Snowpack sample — Loveland Pass, Silver Plume, Colorado, USA (12/14/25, 10:50 AM MST)
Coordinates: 39.664, -105.882
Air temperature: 36 °F
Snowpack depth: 67 cm
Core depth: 10 cm
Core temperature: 50 °F
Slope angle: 6°, slope face: 326°
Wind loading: low
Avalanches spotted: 0
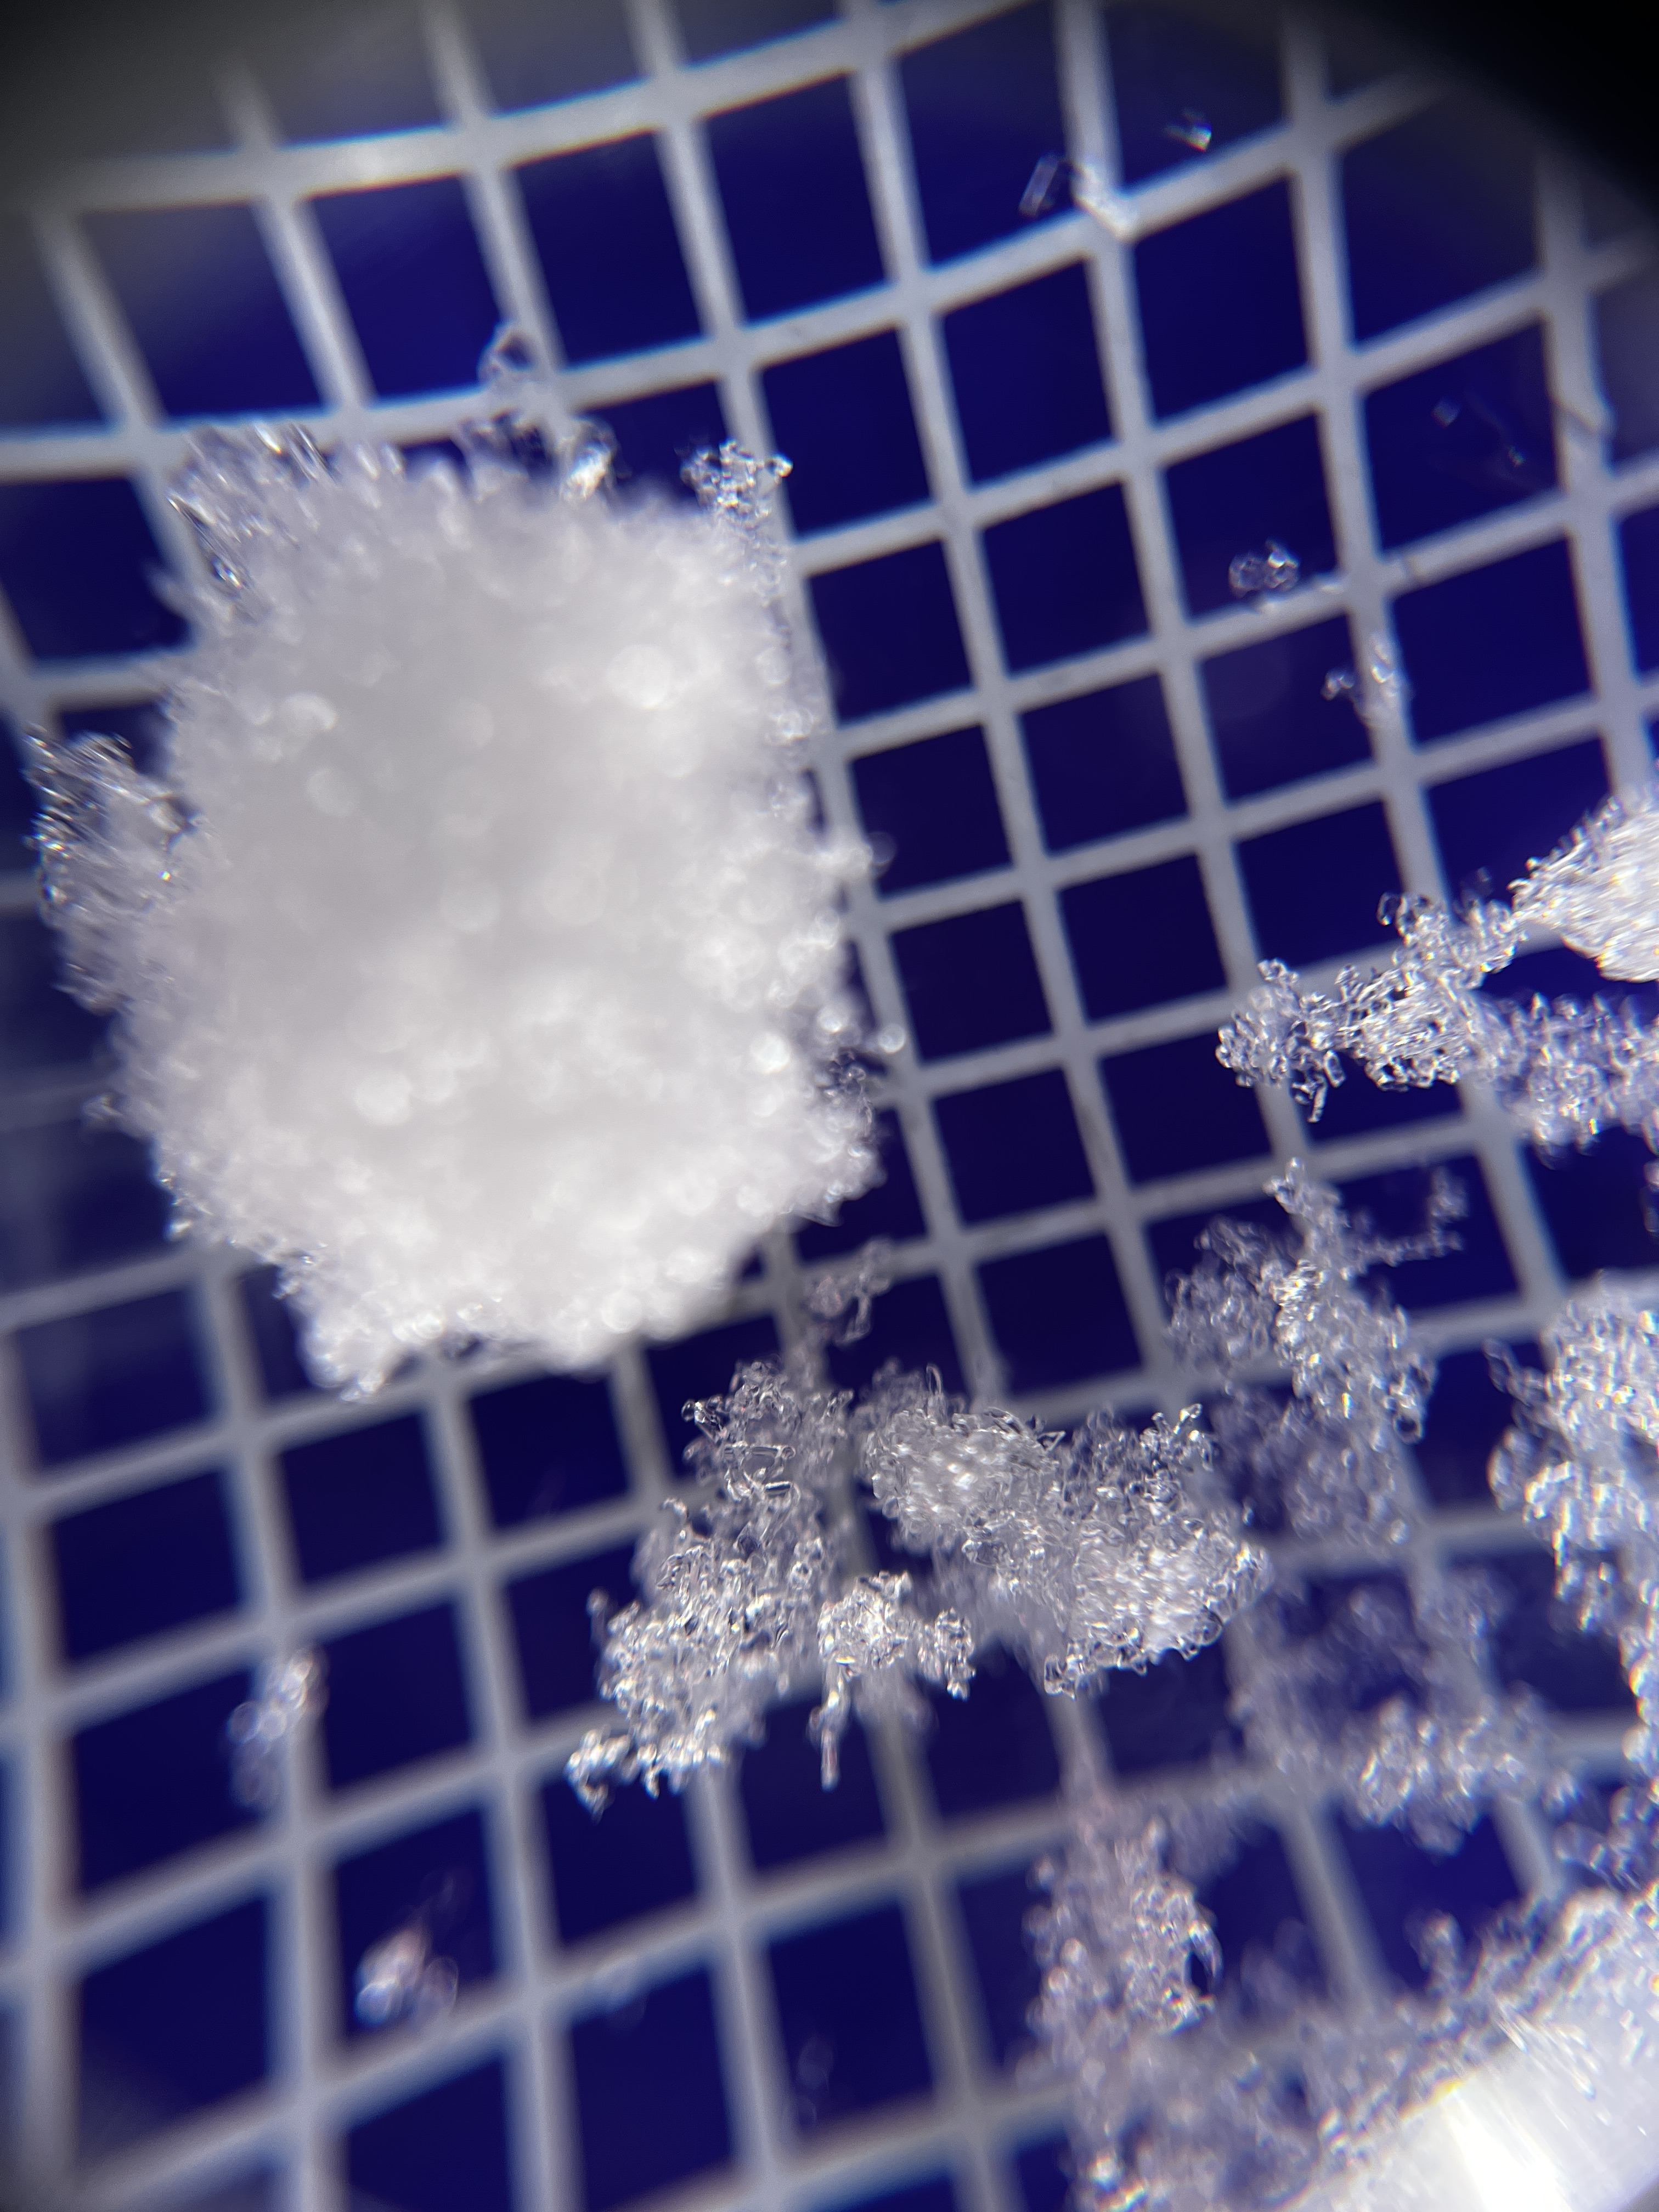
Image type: magnified_profile
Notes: No avalanches spotted, very late start to the season with minimal snowpack